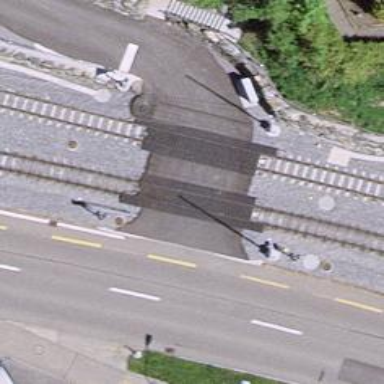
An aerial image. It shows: Level crossing along the railway.